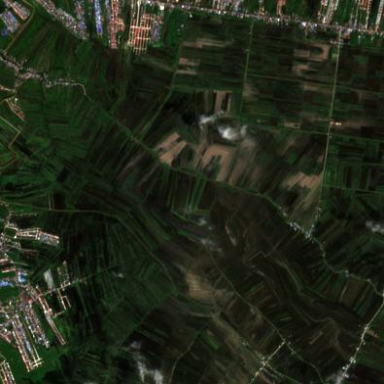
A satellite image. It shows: Farmland with rice crops growing. The produce is rice.